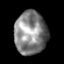
Tissue: skin
Cell type: Epithelial cells
Senescence score: 0.2266
Nuclear area (px): 1373
Mean DAPI intensity: 132.373